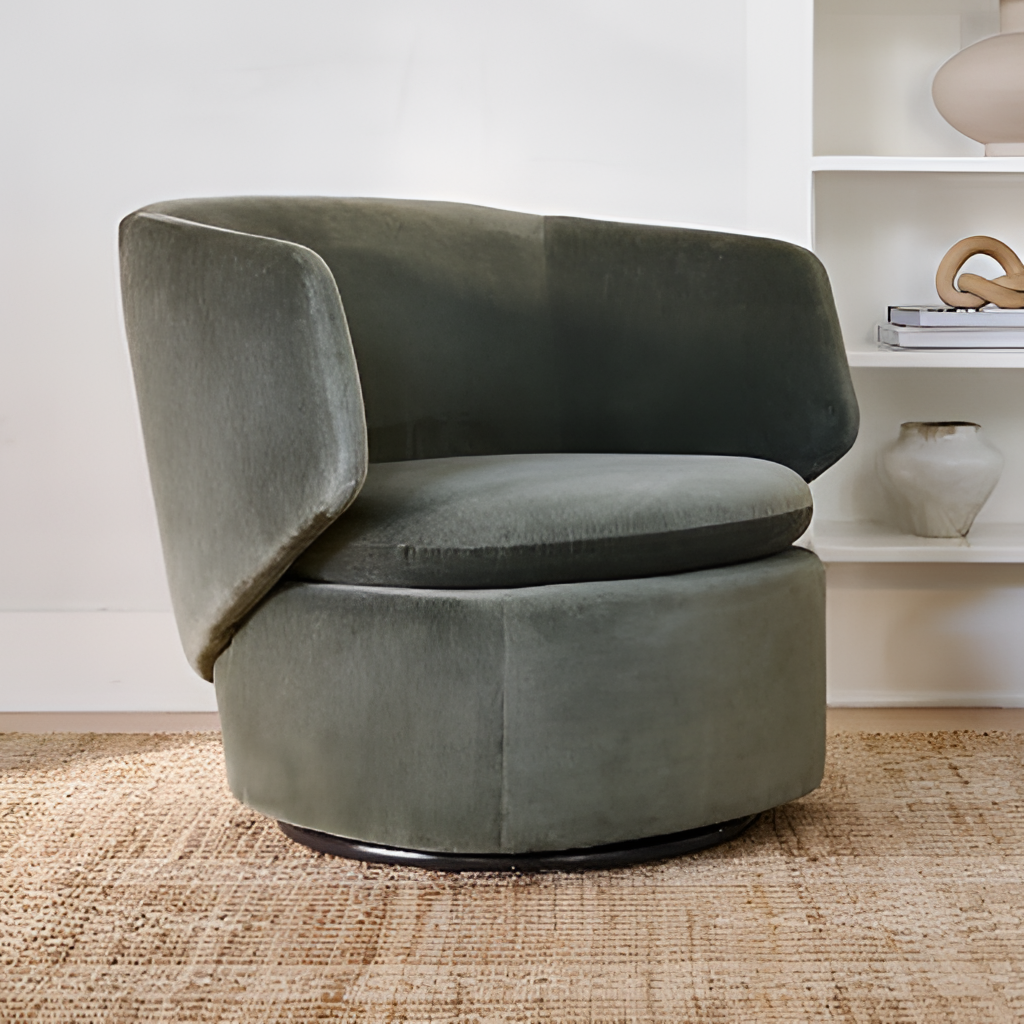
gray velvet swivel chair, living room, jute flooring, with woven pattern, modern, paint wallpaper, with solid pattern